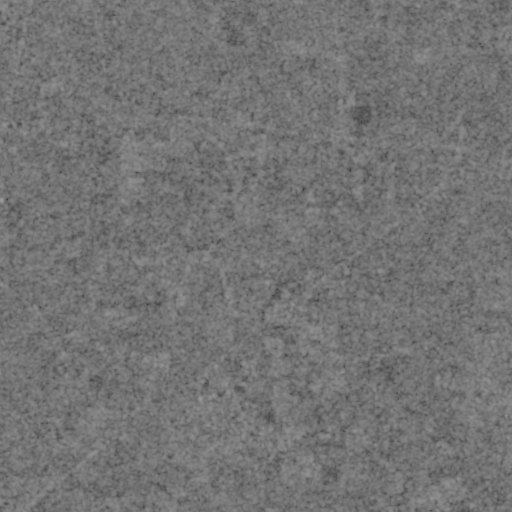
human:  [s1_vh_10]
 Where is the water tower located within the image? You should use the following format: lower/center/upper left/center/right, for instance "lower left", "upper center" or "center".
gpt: The water tower is located in the upper left of the image.
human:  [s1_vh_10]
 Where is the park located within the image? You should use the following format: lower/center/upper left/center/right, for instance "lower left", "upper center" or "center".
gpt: There is no park in the image.

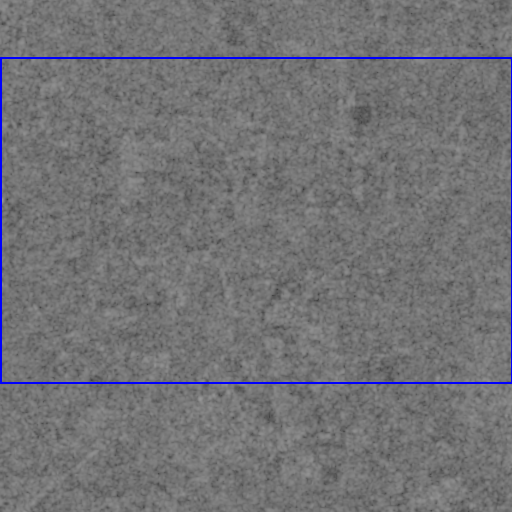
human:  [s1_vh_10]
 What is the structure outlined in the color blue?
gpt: The structure outlined in blue is a crop field.
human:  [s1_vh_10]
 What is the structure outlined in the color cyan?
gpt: There is no cyan outline.